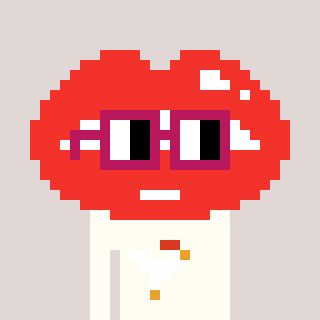
a pixel art character with square dark red glasses, a lips-shaped head and a grayscale-colored body on a warm background